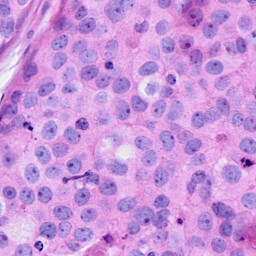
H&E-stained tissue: Breast